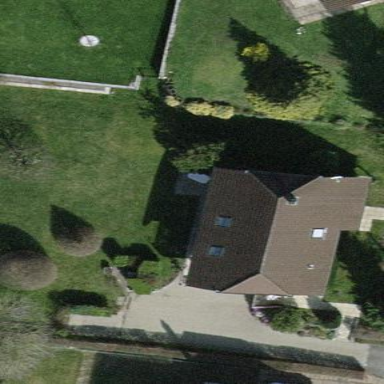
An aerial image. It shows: Detached building with half-hipped roof.